Aerial crown-view tile of a tropical tree (Barro Colorado Island, Panama), acquired 20250715:
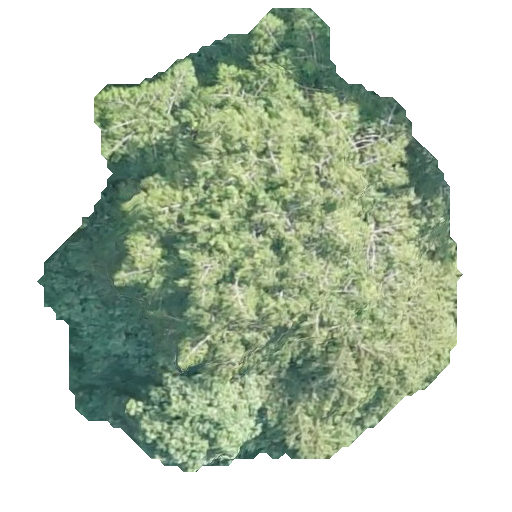
Species: Virola surinamensis
GBIF accepted scientific name: Virola surinamensis
Crown area: 203.044 m²